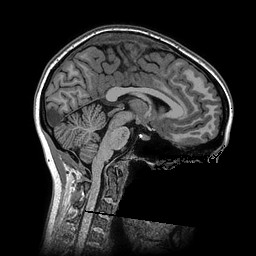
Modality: T1w
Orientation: sagittal
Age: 27
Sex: female